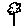
Label: flower